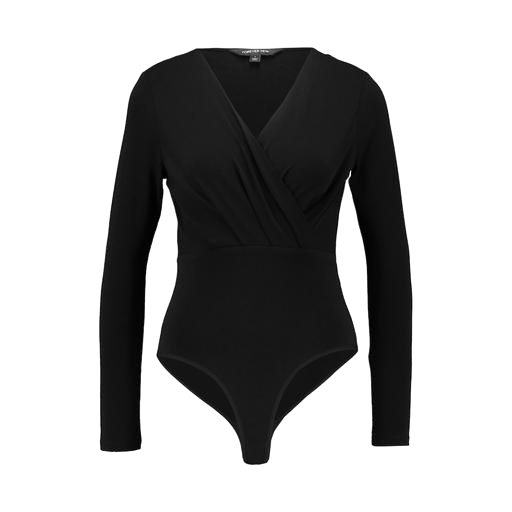
black plunge bodysuit, black mira cape-effect bodysuit, black long-sleeved wrap top, white background